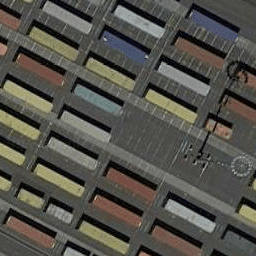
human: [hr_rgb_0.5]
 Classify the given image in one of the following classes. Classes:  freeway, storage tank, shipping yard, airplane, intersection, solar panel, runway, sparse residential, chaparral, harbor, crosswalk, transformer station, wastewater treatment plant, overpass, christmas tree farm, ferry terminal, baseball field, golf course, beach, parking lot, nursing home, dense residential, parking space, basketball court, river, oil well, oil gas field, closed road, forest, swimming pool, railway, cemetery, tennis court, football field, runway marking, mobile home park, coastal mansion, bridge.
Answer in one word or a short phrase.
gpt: shipping yard